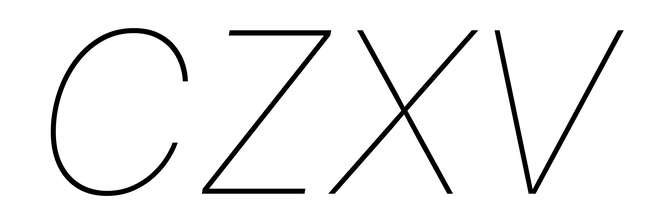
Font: Inter-Italic_Thin_Italic